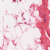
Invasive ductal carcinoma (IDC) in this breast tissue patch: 0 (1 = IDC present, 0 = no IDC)